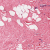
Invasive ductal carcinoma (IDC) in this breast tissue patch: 0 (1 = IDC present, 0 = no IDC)